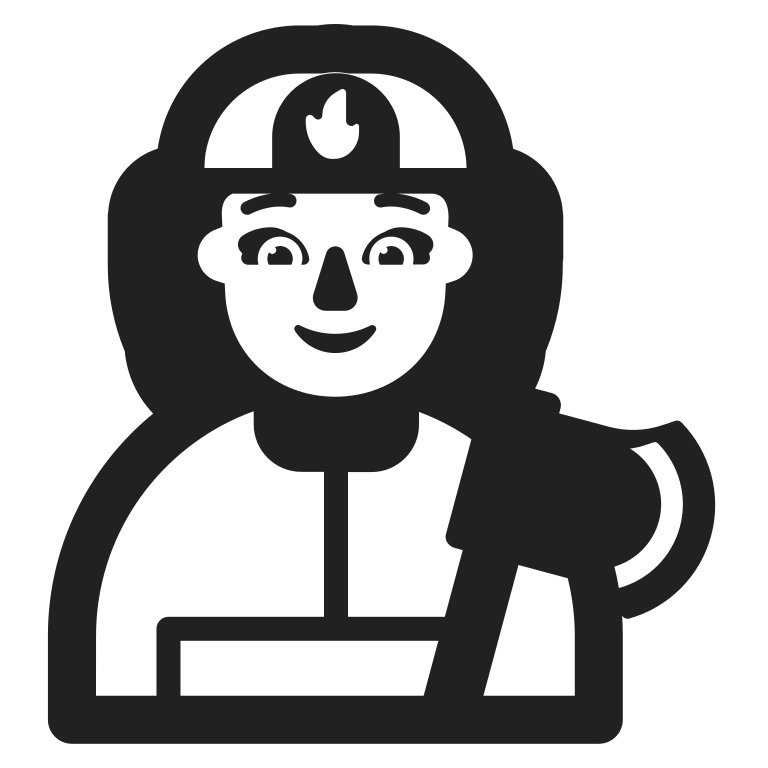
woman firefighter high contrast default